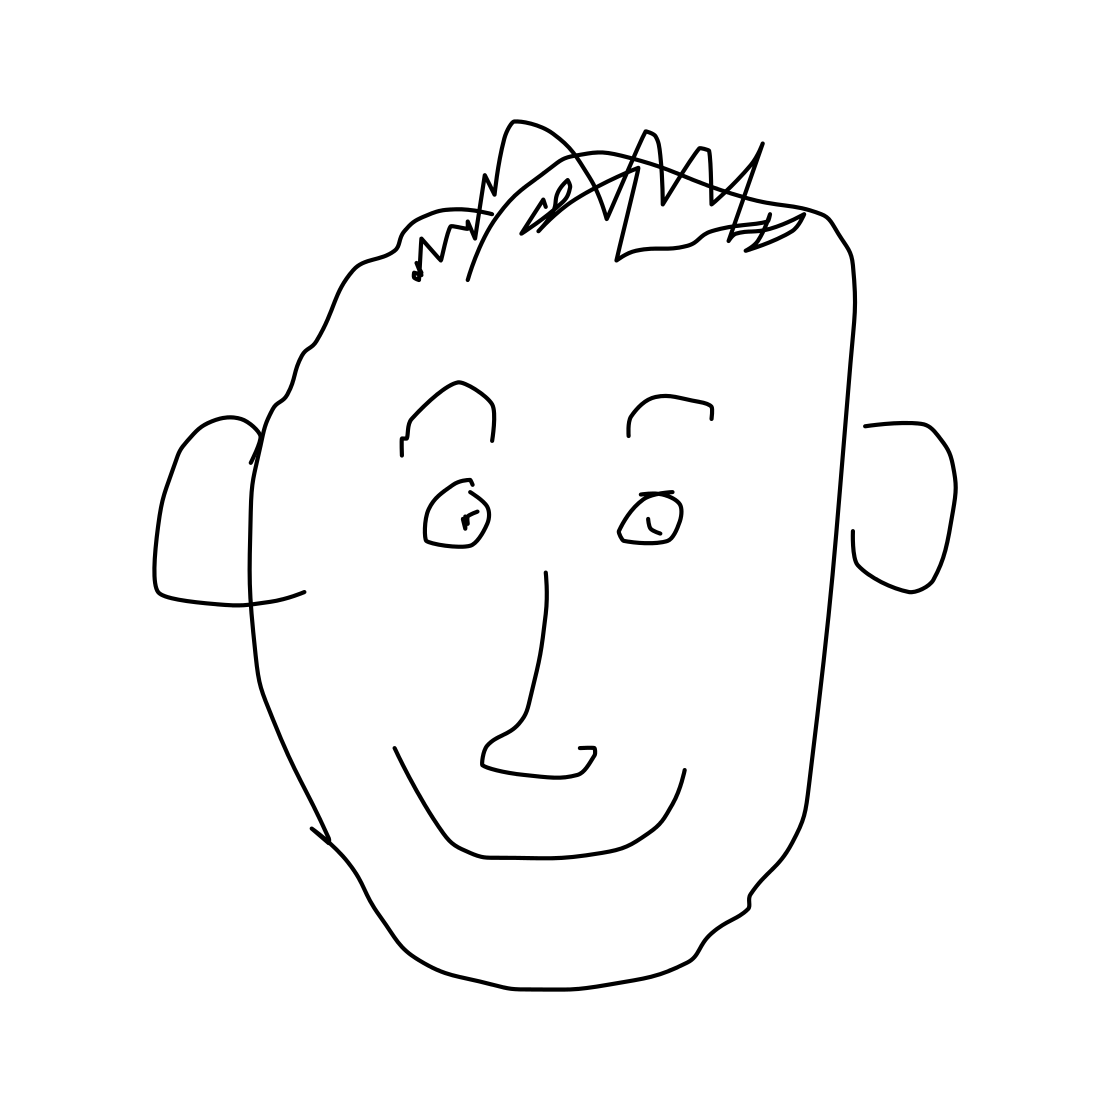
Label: face